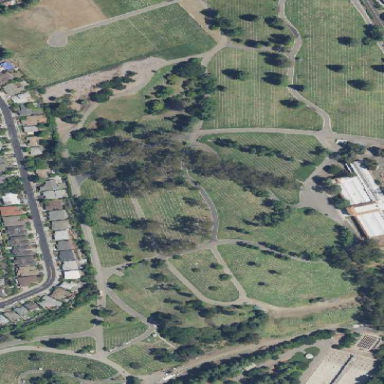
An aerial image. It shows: Cemetery.